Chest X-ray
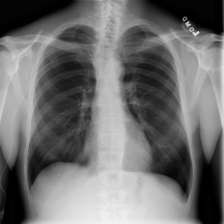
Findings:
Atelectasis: negative
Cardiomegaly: negative
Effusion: negative
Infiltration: negative
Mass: negative
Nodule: negative
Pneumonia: negative
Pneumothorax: negative
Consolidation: negative
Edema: negative
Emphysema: negative
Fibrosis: negative
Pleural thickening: negative
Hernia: negative